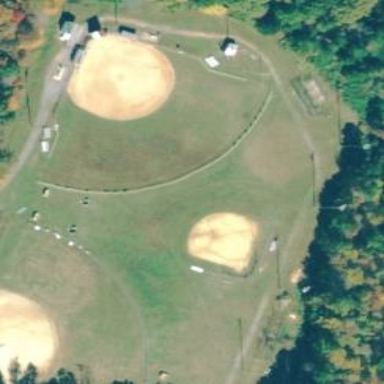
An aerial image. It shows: Baseball pitch for leisure land activities.